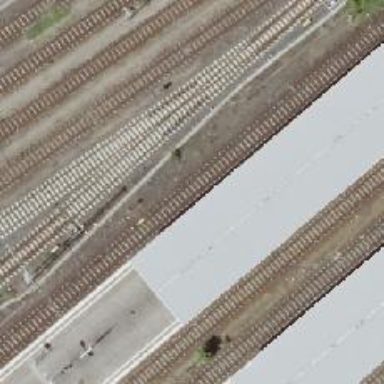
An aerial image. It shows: Railway signal.